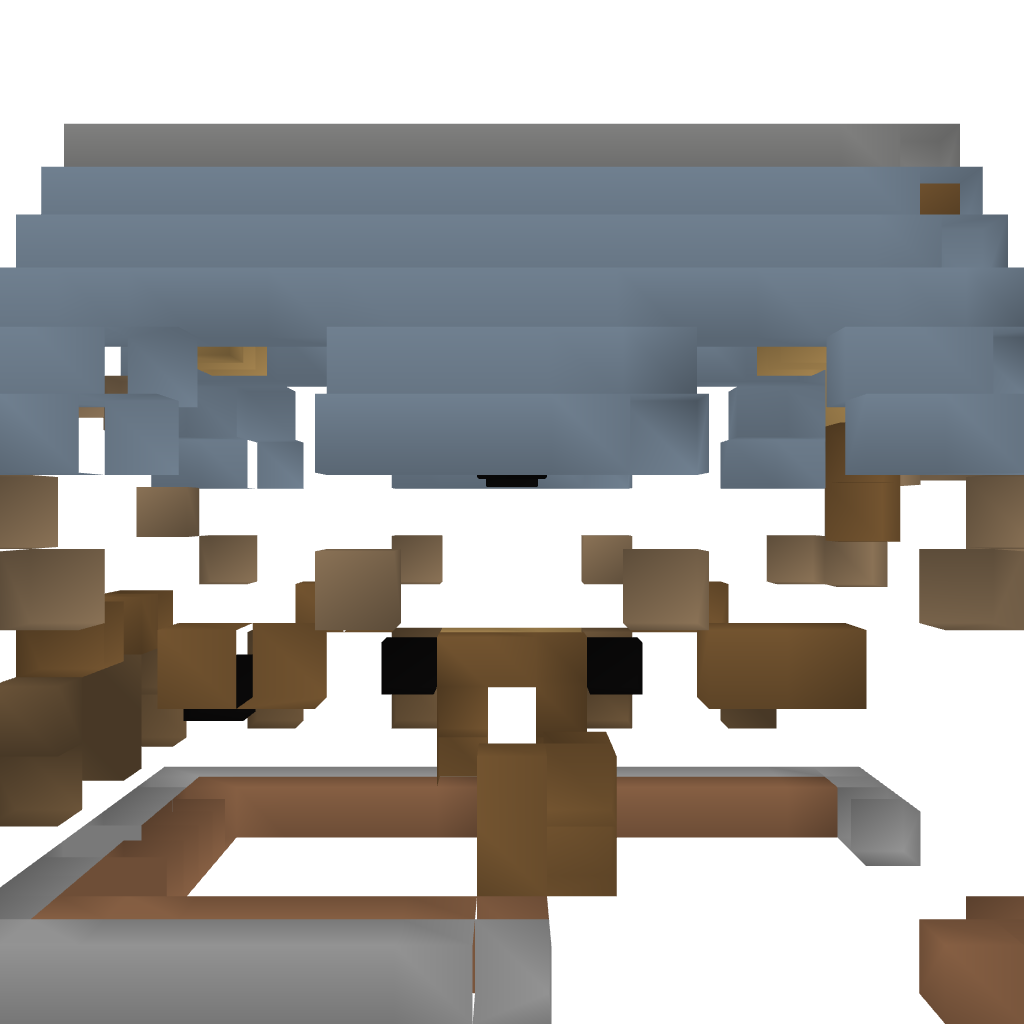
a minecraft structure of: house1